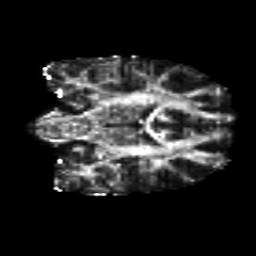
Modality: FA
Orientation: coronal
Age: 28
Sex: male
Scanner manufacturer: siemens
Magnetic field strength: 3 T
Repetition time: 8.8 s
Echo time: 0.085 s